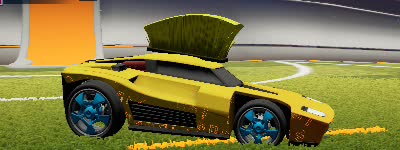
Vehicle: breakout